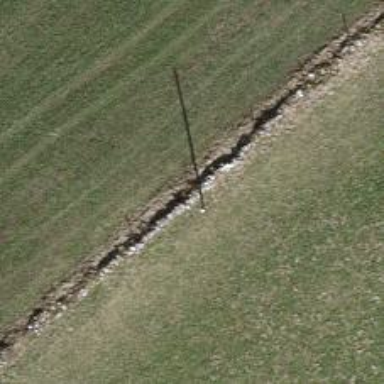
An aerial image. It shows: Utility pole as the man-made structure.